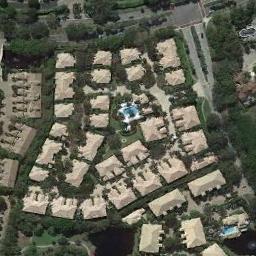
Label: dense_residential